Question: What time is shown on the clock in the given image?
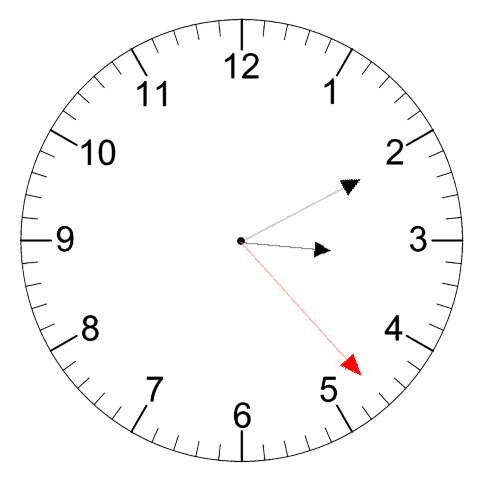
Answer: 03:10:23